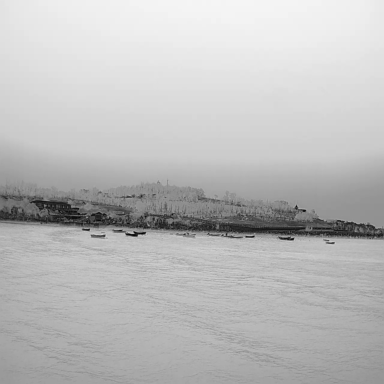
There are 12 bulk_carriers in the infrared image.